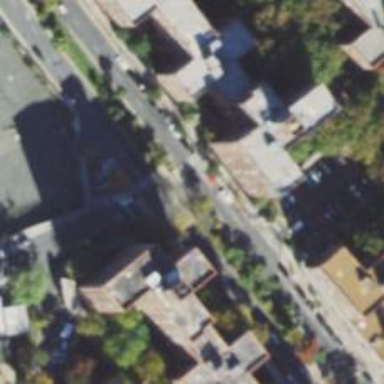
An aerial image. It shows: Traffic island located on footway.